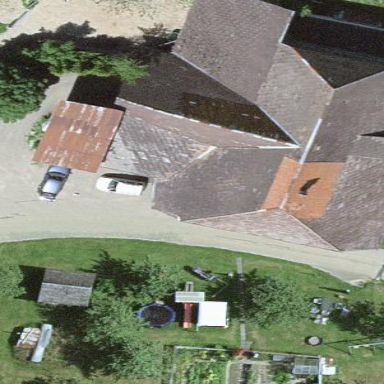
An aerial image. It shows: Farmyard in rural farm setting.